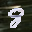
Label: 8